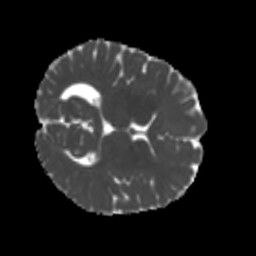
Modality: MD
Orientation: axial
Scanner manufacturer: siemens
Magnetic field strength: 3 T
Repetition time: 4 s
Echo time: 0.0594 s